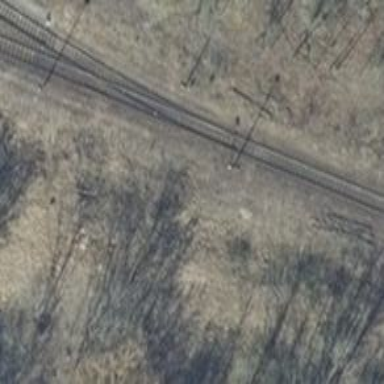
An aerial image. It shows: Railway switch.